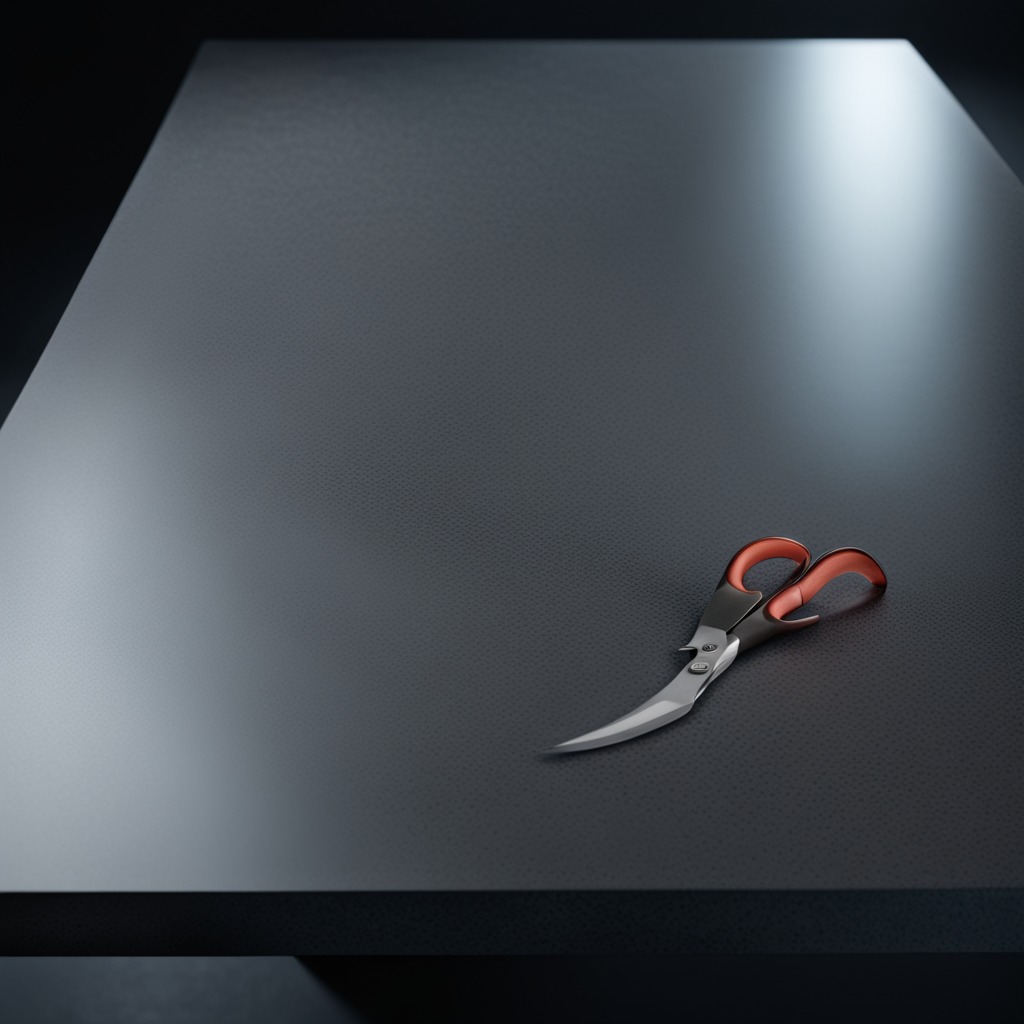
A scissor lying on a clean granite table inside a workshop at night dim ambient light soft shadows worn but